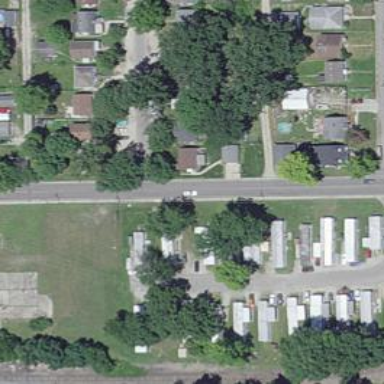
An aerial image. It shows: Residential area designed as mobile home park.